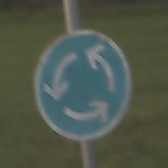
Verkehrszeichen: Kreisverkehr
Umgebung: Outdoor, Nature
Tageszeit: SunriseSunset
Wetter: Clear
Licht: Natural
Jahreszeit: NotSpecified
Kontrast: LowContrast